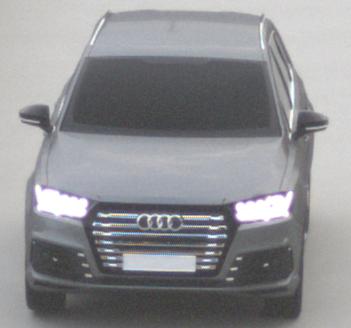
Make: Audi
Model: SQ7
Detailed model: -
Model produced from: 2016
Model produced until: 2018
Doors: 5
Color: gray
Road condition: dry road
Daytime: morning or afternoon
Contrast: low contrast